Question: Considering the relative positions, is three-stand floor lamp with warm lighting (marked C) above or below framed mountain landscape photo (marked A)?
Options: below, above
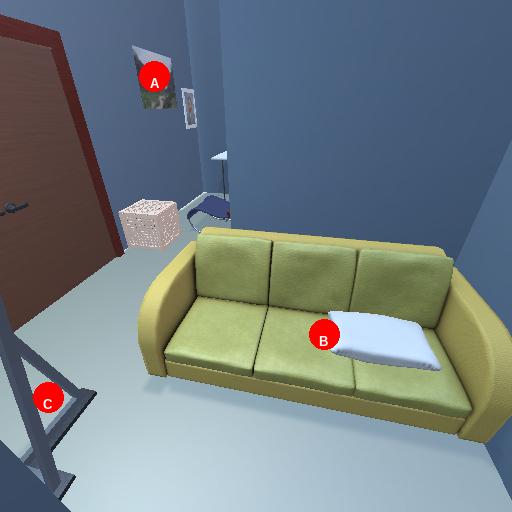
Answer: below